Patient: sex F, age 54
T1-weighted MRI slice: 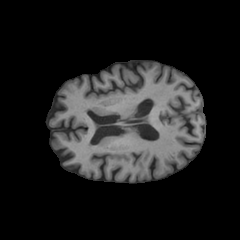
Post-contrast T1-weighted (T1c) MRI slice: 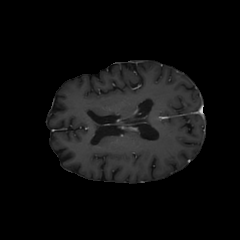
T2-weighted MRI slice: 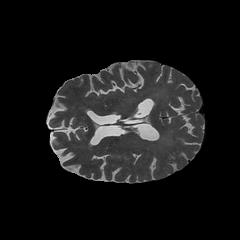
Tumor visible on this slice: no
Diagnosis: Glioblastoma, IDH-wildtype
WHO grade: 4